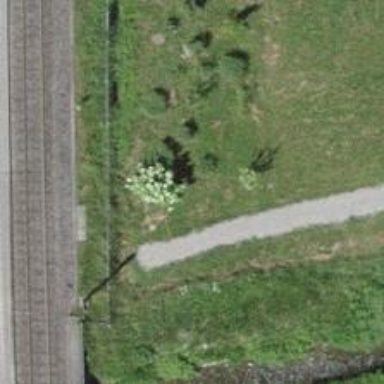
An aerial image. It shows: Shrub in its natural environment.